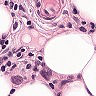
Metastatic tissue present: yes